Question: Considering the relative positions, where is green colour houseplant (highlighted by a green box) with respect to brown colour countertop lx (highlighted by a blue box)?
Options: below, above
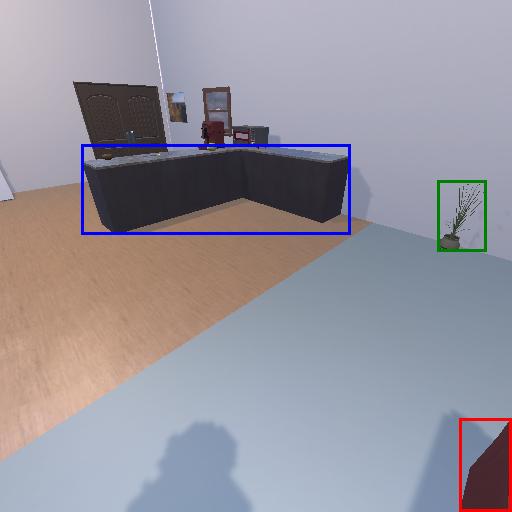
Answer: below